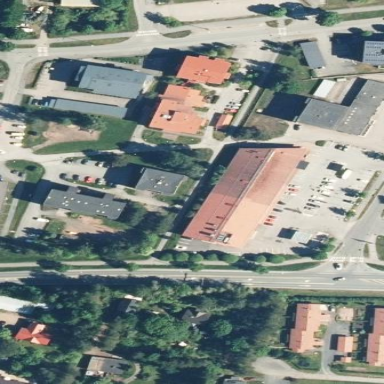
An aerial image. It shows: Supermarket building.